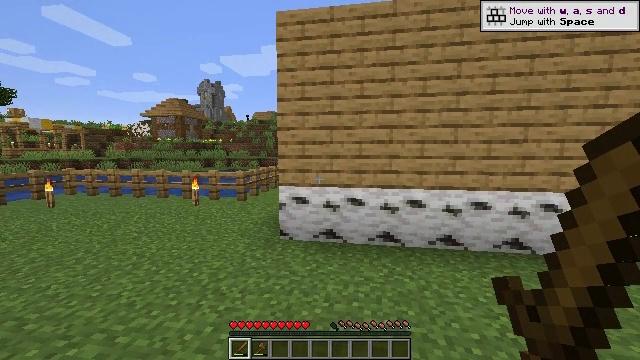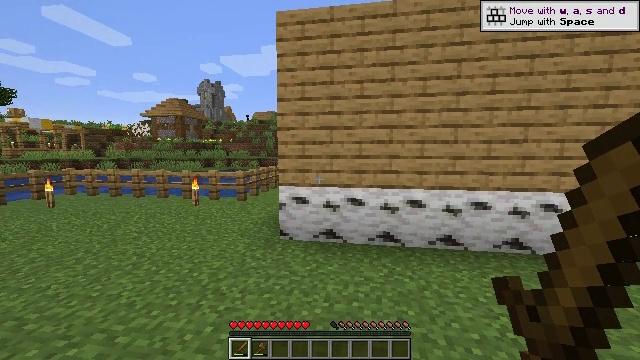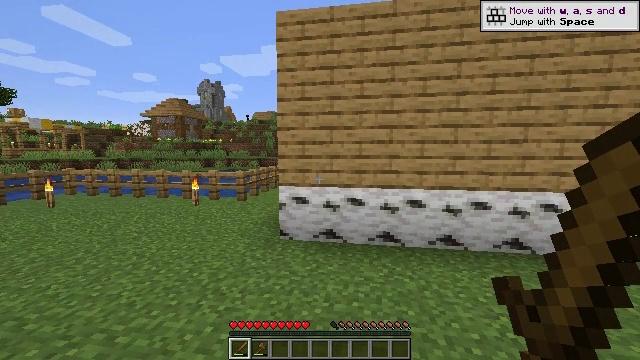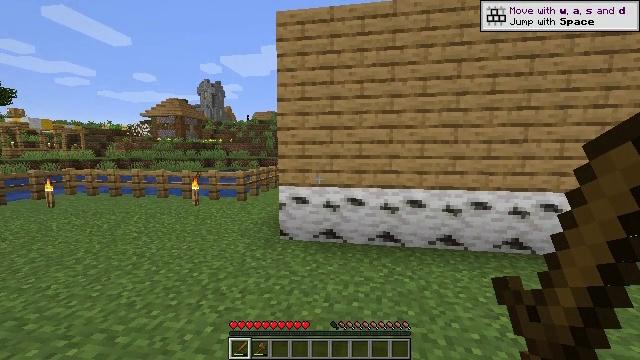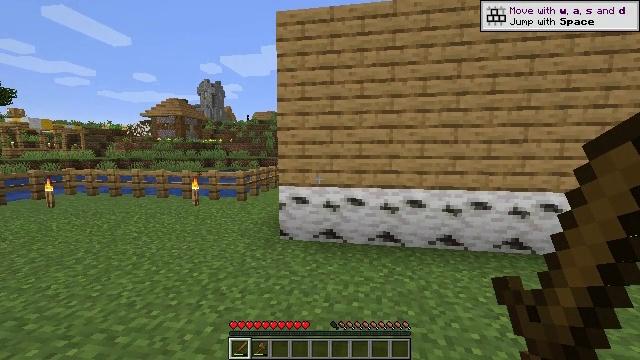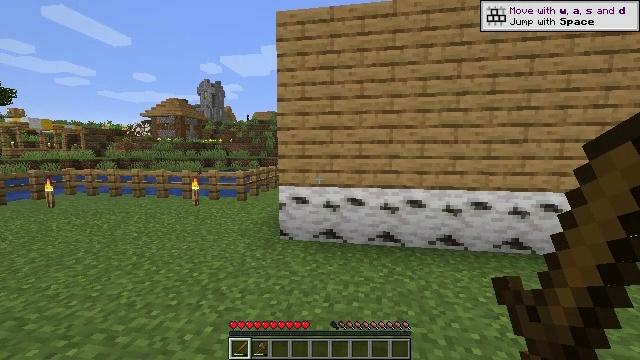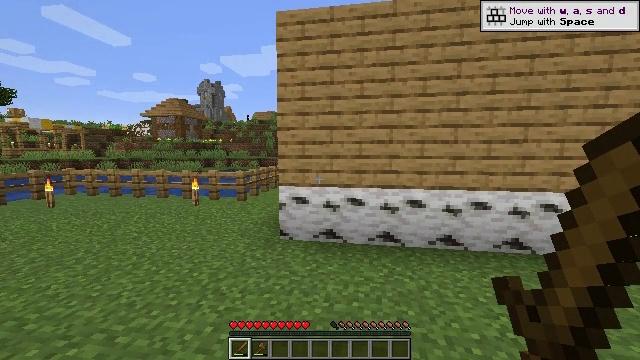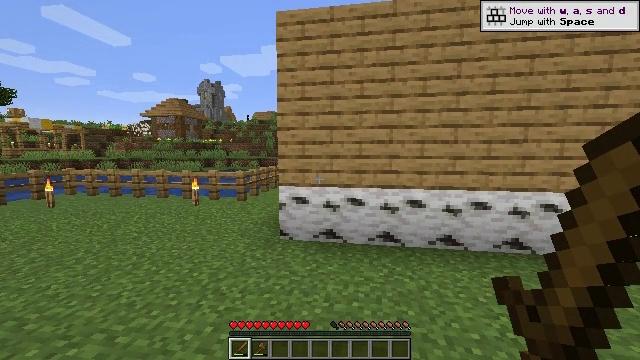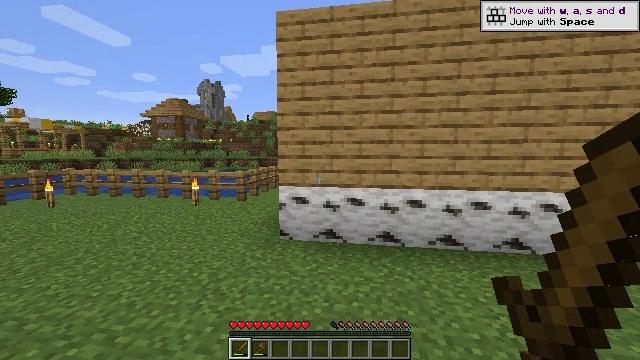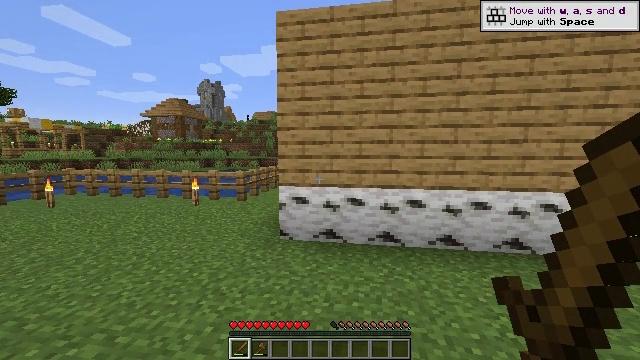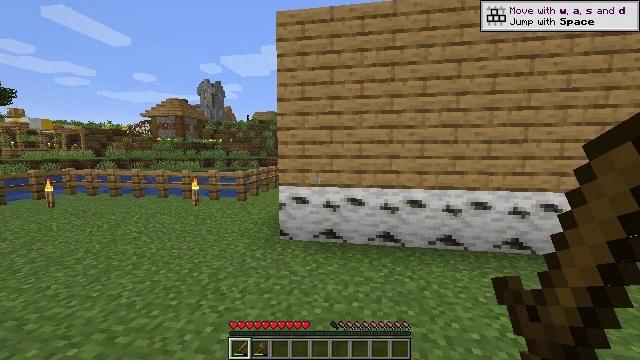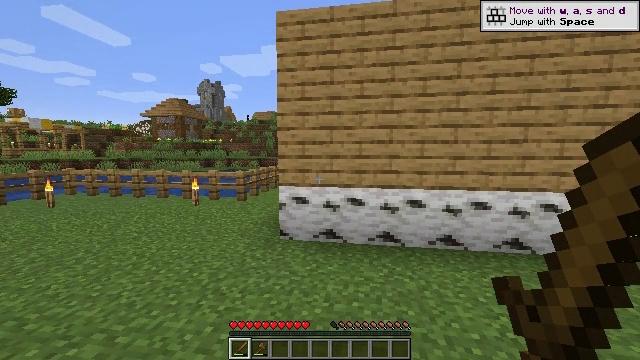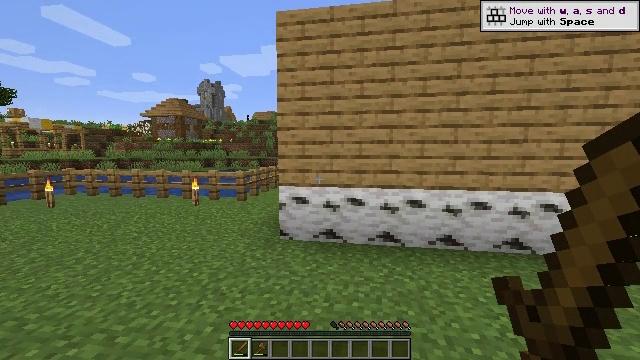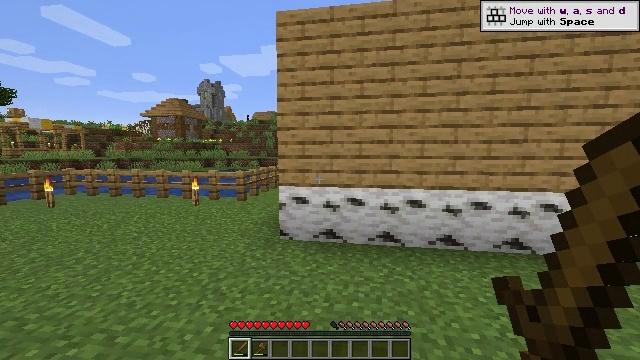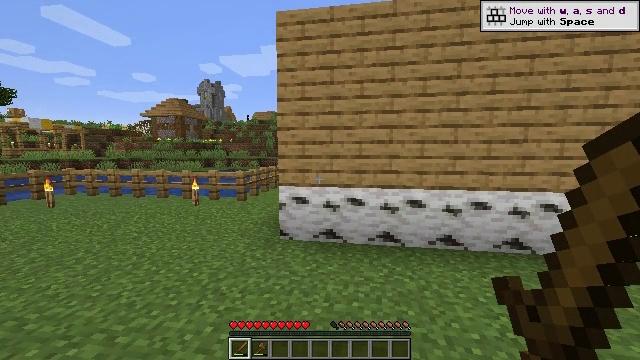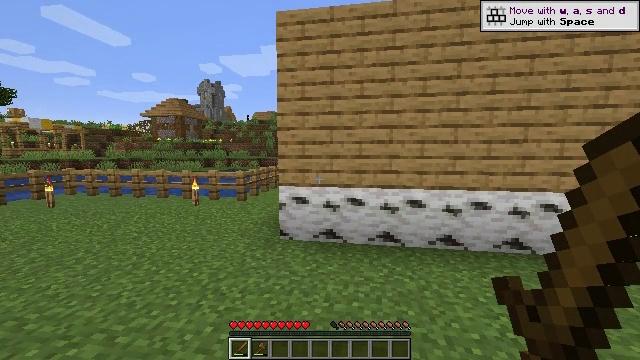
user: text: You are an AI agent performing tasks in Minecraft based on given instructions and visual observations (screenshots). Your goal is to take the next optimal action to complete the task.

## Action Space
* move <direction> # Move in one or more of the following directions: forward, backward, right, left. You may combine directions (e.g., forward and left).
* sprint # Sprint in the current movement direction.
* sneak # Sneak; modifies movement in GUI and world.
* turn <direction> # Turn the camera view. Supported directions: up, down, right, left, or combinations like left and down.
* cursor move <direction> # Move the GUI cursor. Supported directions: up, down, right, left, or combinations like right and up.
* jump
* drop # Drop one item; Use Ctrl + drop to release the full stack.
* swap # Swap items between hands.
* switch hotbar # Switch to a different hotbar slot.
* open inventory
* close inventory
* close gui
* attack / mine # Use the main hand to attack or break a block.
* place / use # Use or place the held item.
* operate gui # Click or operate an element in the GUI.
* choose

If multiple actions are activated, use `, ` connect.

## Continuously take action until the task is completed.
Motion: motion action
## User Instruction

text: Gather hay blocks from the farm.
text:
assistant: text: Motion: no_op
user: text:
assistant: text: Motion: no_op
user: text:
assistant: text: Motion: no_op
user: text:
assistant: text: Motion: no_op
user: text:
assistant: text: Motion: no_op
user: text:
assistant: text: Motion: no_op
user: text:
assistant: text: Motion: no_op
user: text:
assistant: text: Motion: no_op
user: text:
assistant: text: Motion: no_op
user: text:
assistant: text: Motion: no_op
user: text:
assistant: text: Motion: no_op
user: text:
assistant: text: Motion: no_op
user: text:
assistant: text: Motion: no_op
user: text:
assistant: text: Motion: no_op
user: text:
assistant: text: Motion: no_op
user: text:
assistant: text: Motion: no_op
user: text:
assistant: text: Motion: no_op
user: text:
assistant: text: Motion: no_op
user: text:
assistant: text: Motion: no_op
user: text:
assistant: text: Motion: no_op
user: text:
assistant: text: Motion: no_op
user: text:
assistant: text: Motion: no_op
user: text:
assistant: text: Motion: no_op
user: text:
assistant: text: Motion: no_op
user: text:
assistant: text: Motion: no_op
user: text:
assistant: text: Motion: no_op
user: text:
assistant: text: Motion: no_op
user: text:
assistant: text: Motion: no_op
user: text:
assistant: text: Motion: no_op
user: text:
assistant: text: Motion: no_op